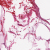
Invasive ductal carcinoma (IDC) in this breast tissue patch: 0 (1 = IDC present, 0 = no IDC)